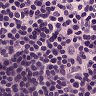
Metastatic tissue present: no